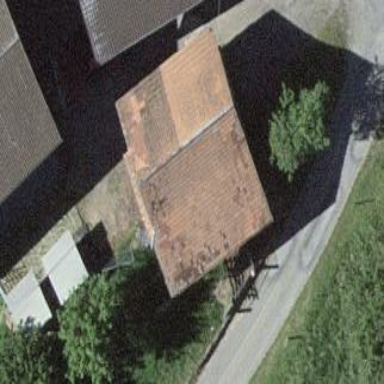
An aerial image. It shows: Rural barn.